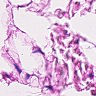
Metastatic tissue present: no